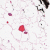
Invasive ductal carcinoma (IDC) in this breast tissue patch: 0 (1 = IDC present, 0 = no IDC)